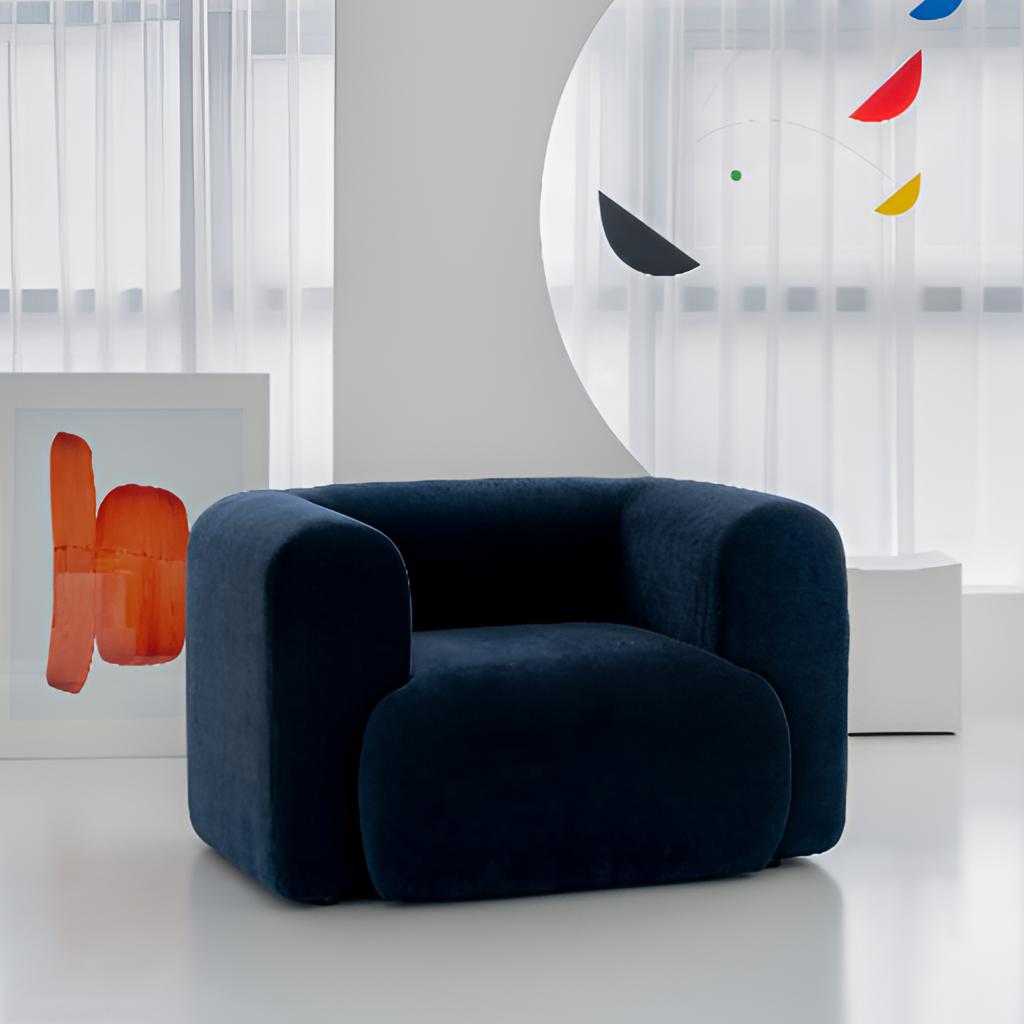
living room, fabric armchair, white tile flooring, with solid pattern, contemporary, white curtain wallpaper, with sheer pattern